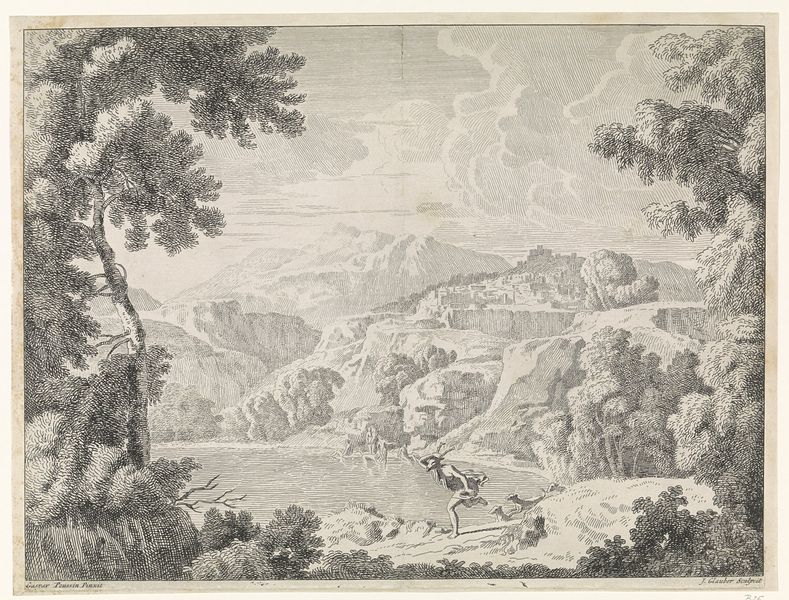
Titel: Actaeon wordt door de badende Diana in een hert veranderd
Künstler: Johannes Glauber
Standort: Amsterdam
Institution: Rijksmuseum
Schlagwörter: people, white, black, gray, grey, painting, print, cloud, clouds, man, rock, rocks, sky, tree, hill, lake, landscape, mountain, mountains, nature, water, trees, river, drawing, black and white, animals, dog, myth, city, animal, pond, charcoal, sheep, running, wild, sjy, charchoal, mountainsž, caspar friedrich